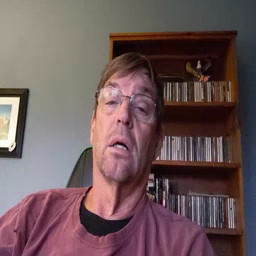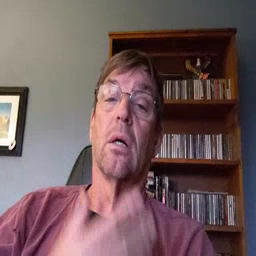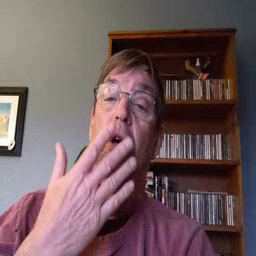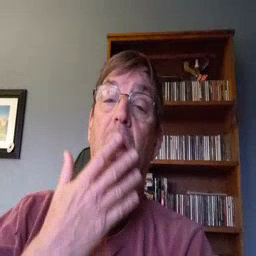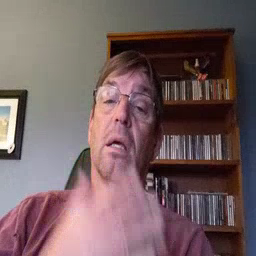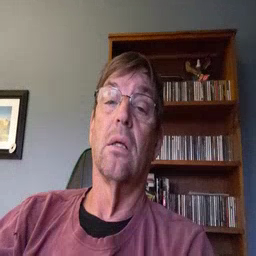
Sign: grass